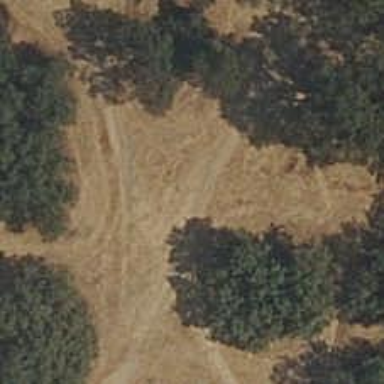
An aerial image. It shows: Dirt path.